Aerial crown-view tile of a tropical tree (Barro Colorado Island, Panama), acquired 20250915:
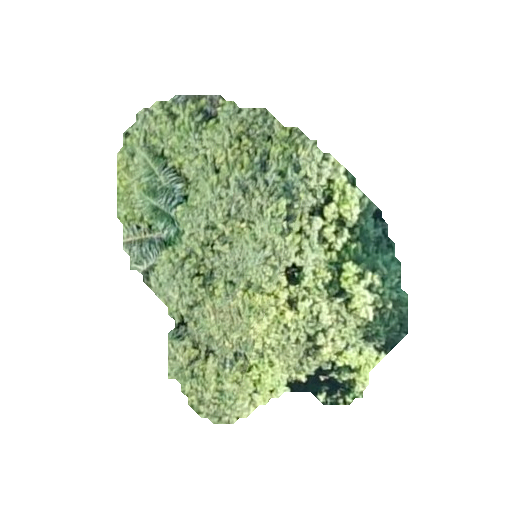
Species: Luehea seemannii
GBIF accepted scientific name: Luehea seemannii
Crown area: 97.006 m²